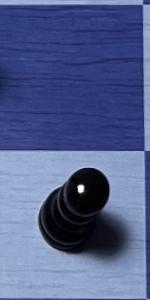
Label: Pawn_Black